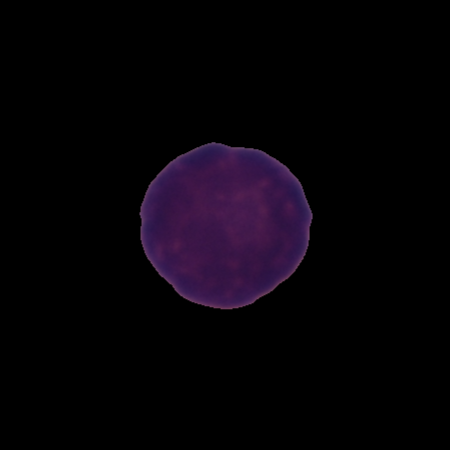
Label: healthy